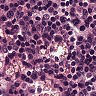
Metastatic tissue present: no